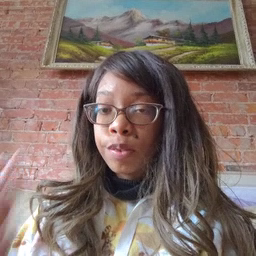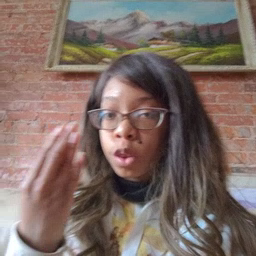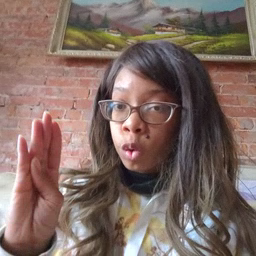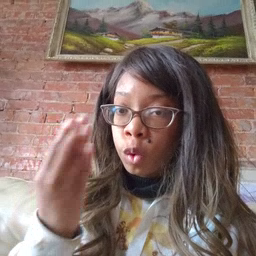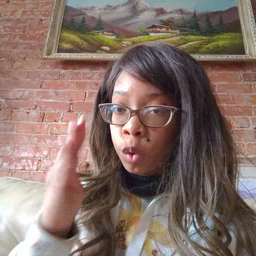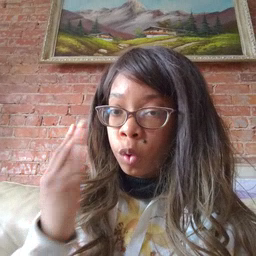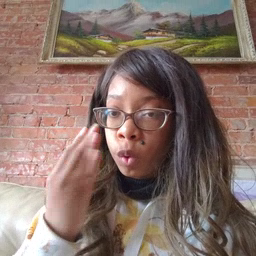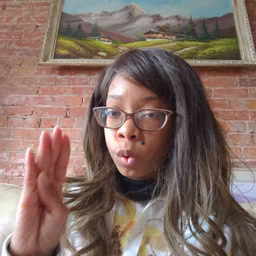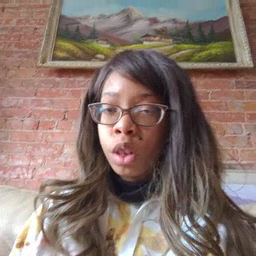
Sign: blue